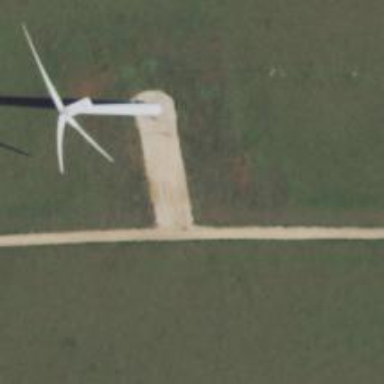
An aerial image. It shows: Road leading to wind farm area designated for service vehicles.